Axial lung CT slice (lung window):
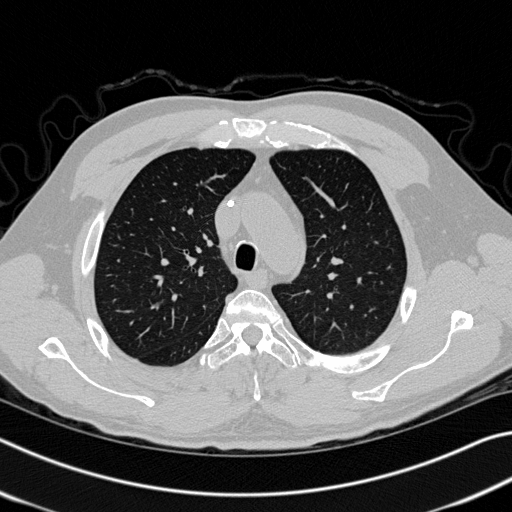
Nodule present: no